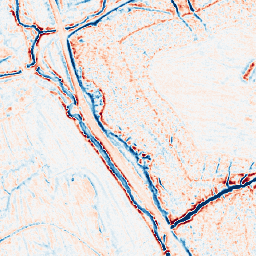
Category: edge_preserving
Decomposition family: bilateral
Decomposition parameters: d: 9
sigma_color: 150
sigma_space: 25
Upsampling method: nearest
Upsampling parameters: scale: 2
Upsampling scale: 2